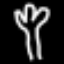
Label: fork